八年级 · 度量几何学
如图, 在 $\triangle A B C$ 中, $\angle B A C=100^{\circ}$, 边 $A B 、 A C$ 的垂直平分线分别交 $B C$ 于 $M 、 N$,则 $\angle M A N$ 等于

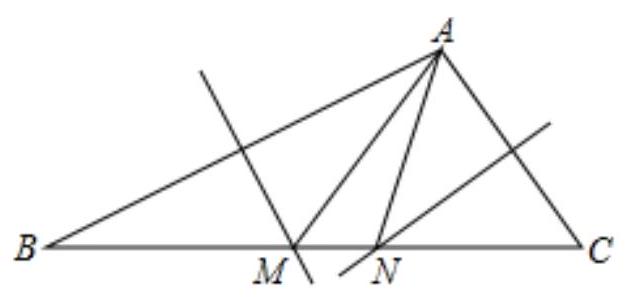
答案: 0^{\circ}$